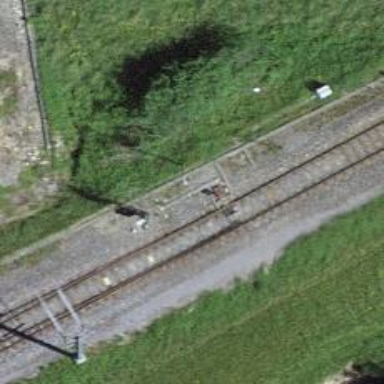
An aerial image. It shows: Railway with electrified contact lines.